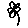
Label: flower